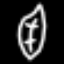
Label: leaf